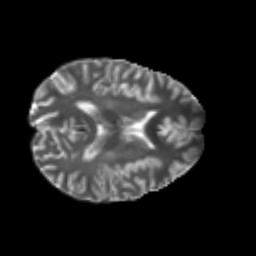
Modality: T2w
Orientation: axial
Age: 18
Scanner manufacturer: philips
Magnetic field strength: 3 T
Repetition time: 8.606 s
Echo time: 0.1268 s